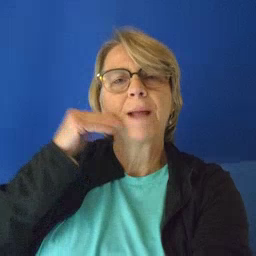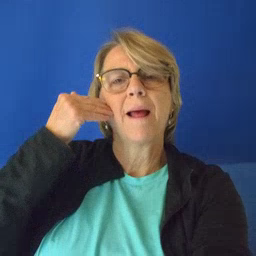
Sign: smile